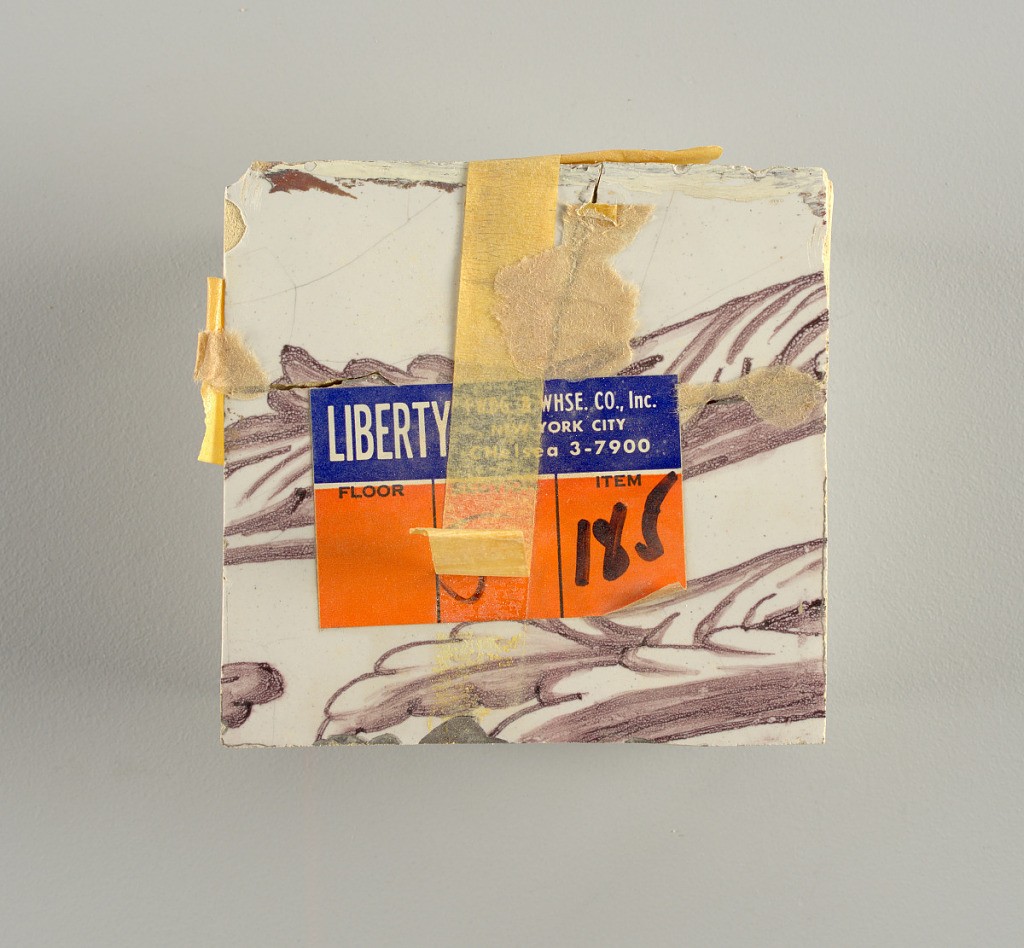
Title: Wall facing
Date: ca. 1725
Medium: tin-glazed earthenware, underglaze
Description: Two vertical rectangles, twenty-three tiles high.  A) Nine tiles wide at top; seven tiles wide at bottom.  B) Ten and one-half tiles wide.

Arabesque design of foliage.  A) with centered figure of Justice under a canopy.  B) with centered urn.